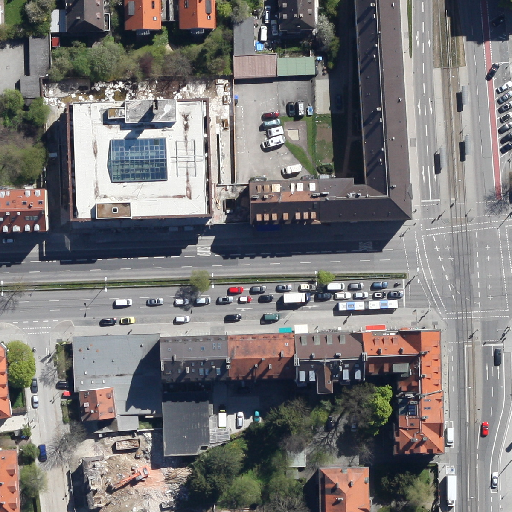
Referring expression: van